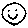
Label: smiley face